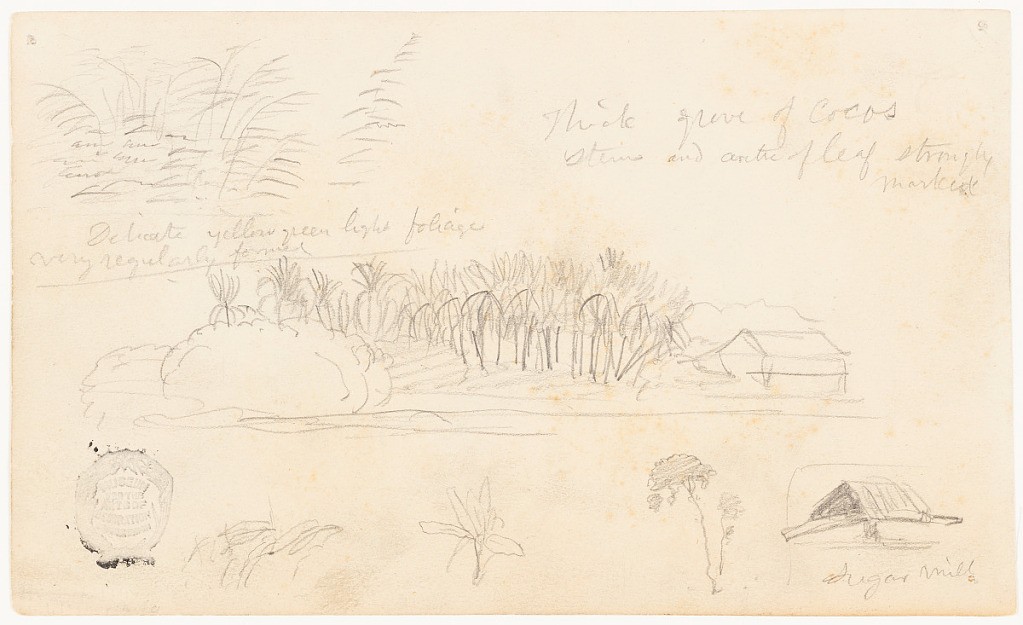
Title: Mixed Sketches with a Coconut Grove and Sugar Mill, Ecuador
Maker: Frederic Edwin Church, American, 1826–1900
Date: May–August 1857
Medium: Graphite on off-white wove paper; verso: graphite
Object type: Drawing
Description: Mixed sketches featuring views of a coconut grove, a sugar mill, and diverse vegetation in Ecuador. At center, a vignette of a dense coconut grove and a nearby structure is visible. A group of seemingly aquatic plants are shown at upper left. A small illustration of a sugar mill is included at lower right, while three botanical drawings are visible beside it along the lower margin.

Verso: Mixed architecture sketches showing views and details of tiled houses and a thatched structure resembling a lean-to. Two details of hanging potted plants visible at upper right, beside a drawing of a window with flowers. At left, a study of a second story balcony with potted flowers, viewed from the side, is shown. Beside this, at right, a makeshift thatched structure resembling a lean-to is visible.